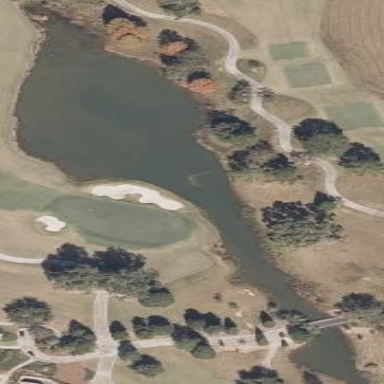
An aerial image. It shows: Water hazard on golf course. The hazard is natural water feature.